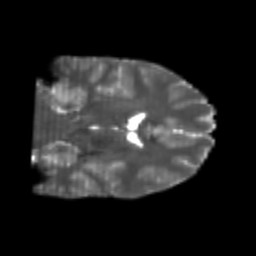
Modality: T2w
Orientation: coronal
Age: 20
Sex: male
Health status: healthy
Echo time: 0.074 s